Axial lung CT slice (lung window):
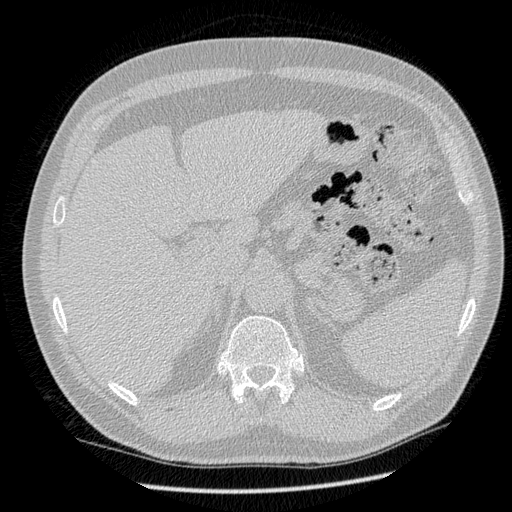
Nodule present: no